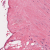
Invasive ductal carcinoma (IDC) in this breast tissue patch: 0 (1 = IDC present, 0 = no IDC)